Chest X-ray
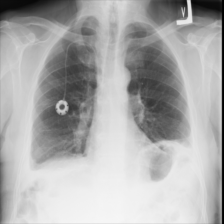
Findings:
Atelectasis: negative
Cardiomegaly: negative
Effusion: positive
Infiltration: negative
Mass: negative
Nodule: negative
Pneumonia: negative
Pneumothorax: negative
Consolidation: negative
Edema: negative
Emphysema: negative
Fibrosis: negative
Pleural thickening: negative
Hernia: negative